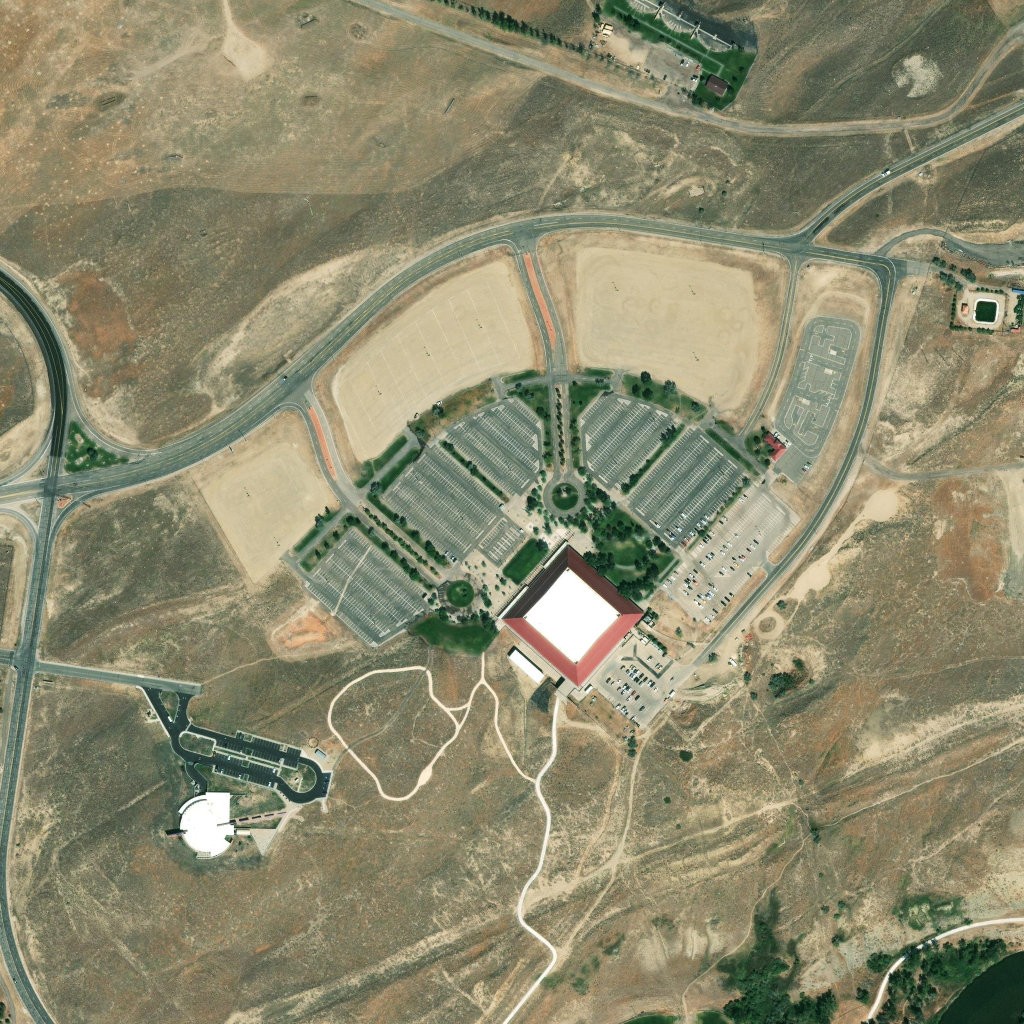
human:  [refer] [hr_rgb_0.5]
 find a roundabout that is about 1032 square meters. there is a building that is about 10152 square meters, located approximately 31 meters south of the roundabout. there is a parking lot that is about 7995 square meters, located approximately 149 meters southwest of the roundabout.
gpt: <box>[[52, 46, 57, 50, 0]]</box>